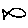
Label: fish